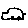
Label: car